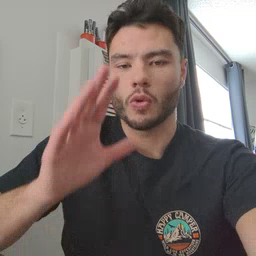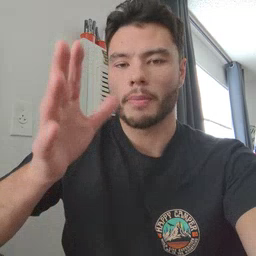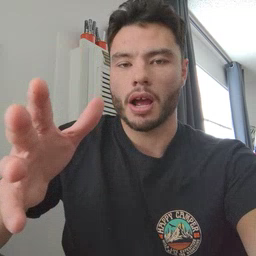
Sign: grandma